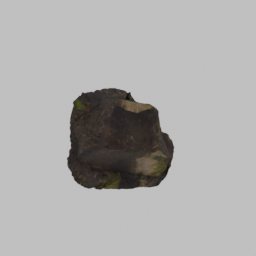
Label: nature